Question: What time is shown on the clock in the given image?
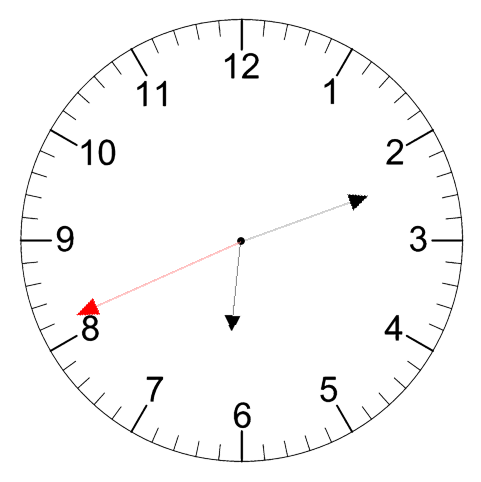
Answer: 06:11:41